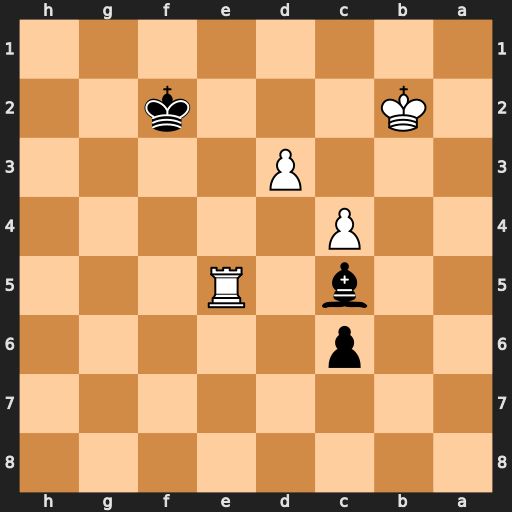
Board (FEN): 8/8/2p5/2b1R3/2P5/3P4/1K3k2/8
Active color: b
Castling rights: -
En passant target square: -
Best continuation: Bd4+ Kc2 Bxe5 d4 Bxd4